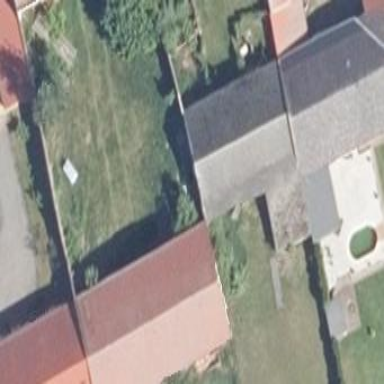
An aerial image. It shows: Gabled building.